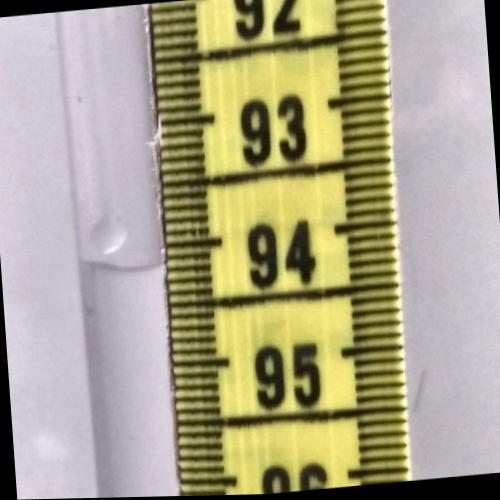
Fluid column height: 94.2 cm